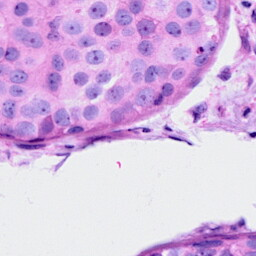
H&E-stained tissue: Breast